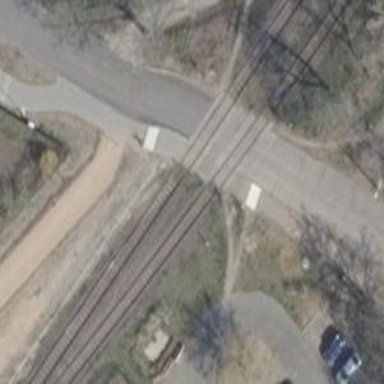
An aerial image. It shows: Level crossing along the railway.